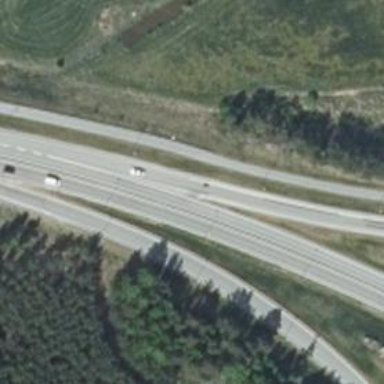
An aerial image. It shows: Primary link highway.